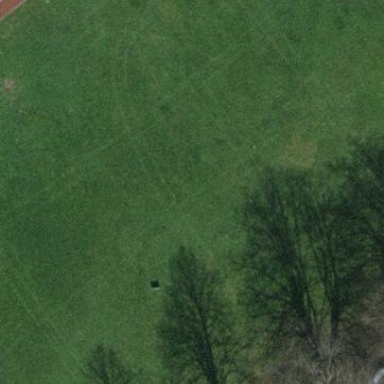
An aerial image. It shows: Grass pitch used for soccer.